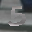
Label: 5